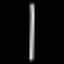
Label: line